Question: I am building a boat visualizer using <URL>.
I have is that the 'filter' function does not seem to have the proper behavior.
In fact it does not filter uniquely for that specific 'NAME' and/or 'MMSI' and I end up having multiple vessels with same 'NAME' and with different 'MMSI'. Also the vessel that should appear, it does not, despite I hard-coded the 'NAME' and 'MMSI' for that specific vessel.
Which is not explainable as I hard-coded those numbers to be specifically filtered.
Below the code I am using for the filtering search:
'''
var express = require('express');
var router = express.Router();
var axios = require('axios');
const NodeCache = require('node-cache');
const myCache = new NodeCache();
let hitCount = 0;
/* GET home page. */
router.get('/', function(req, res, next) {
res.render('index', { title: 'Express' });
});
const mmsiOfInterest = [
'367029520', // ok -> MICHIGAN
'366909730', // ok -> JP BOISSEAU
'367128570', // ok -> DELAWARE BAY
'366744010', // ok -> ATLANTIC SALVOR
// Other MMSI numbers .....
];
const shipNamesOfInterest = [
'MICHIGAN',
'JP BOISSEAU',
'DELAWARE BAY',
'ATLANTIC SALVOR',
// Other NAMES....
]
router.get('/hello', async function(req, res, next) {
const allData = myCache.get('allData');
if (!allData) {
hitCount++;
console.log('hit ${hitCount} number of times');
const { data } = await axios.get(
'http://data.aishub.net/ws.php?username=MY_KEY&format=1&output=json&compress=0&latmin=11.42&latmax=58.20&lonmin=-134.09&lonmax=-52.62'
);
const [ metaData, ships ] = data;
console.log(data);
const shipsOfInterest = ships.filter(
(ship) => mmsiOfInterest.includes(ship.MMSI) || shipNamesOfInterest.includes(ship.NAME)
);
myCache.set('allData', shipsOfInterest, 70);
res.send(data);
return;
}
console.log('this is the data:', allData);
res.send(allData);
});
module.exports = router;
'''
Also below a typical 'JSON' response from the API:
'''
{"MMSI":225342000,"TIME":"2020-01-26 01:45:48 GMT","LONGITUDE":1.43912,"LATITUDE":38.91523,"COG":339.9,"SOG":0,"HEADING":297,"ROT":0,"NAVSTAT":0,"IMO":<PHONE>,"NAME":"ILLETAS JET","CALLSIGN":"EAVX","TYPE":40,"A":4,"B":25,"C":4,"D":4,"DRAUGHT":0,"DEST":"IBIZA","ETA":"00-00 00:00"}
'''
1) I tried different combination with the 'filter' function and I tried to filter by 'MMSI', which is supposed to be unique for each vessel, but still I end up with vessels with same 'NAME' and different 'MMSI' (despite I hard-coded the 'MMSI'...I don't understand):
'''
const shipsOfInterest = ships.filter(
(ship) => mmsiOfInterest.includes(ship.MMSI)
);
'''
After I tried filtering by 'NAME', but that does not work either:
'''
const shipsOfInterest = ships.filter(
(ship) => shipNamesOfInterest.includes(ship.NAME)
);
'''
'''
router.get('/hello', async function(req, res, next) {
//
const allData = myCache.get('allData');
if (!allData) {
hitCount++;
console.log('hit ${hitCount} number of times');
const { data } = await axios.get(
'http://data.aishub.net/ws.php?username=KEY&format=1&output=json&compress=0&latmin=11.42&latmax=58.20&lonmin=-134.09&lonmax=-52.62'
);
// console.log(data);
const { metaData, ships } = data;
const set = new Set();
const shipsOfInterest = ships.filter((ship) => {
if (set.has(ship.MMSI)) return false;
set.add(ship.MMSI);
return true;
});
myCache.set('allData', shipsOfInterest, 70);
res.send(data);
return;
}
console.log('this is the data:', allData);
res.send(allData);
});
module.exports = router;
'''
Below the error:

I don't know if the 'filter' function can get a better result if organized in a different way. I thought that this could have been a very good way to organize the search and don't understand what it does not work.
Thanks for pointing to the right direction for solving this issue.
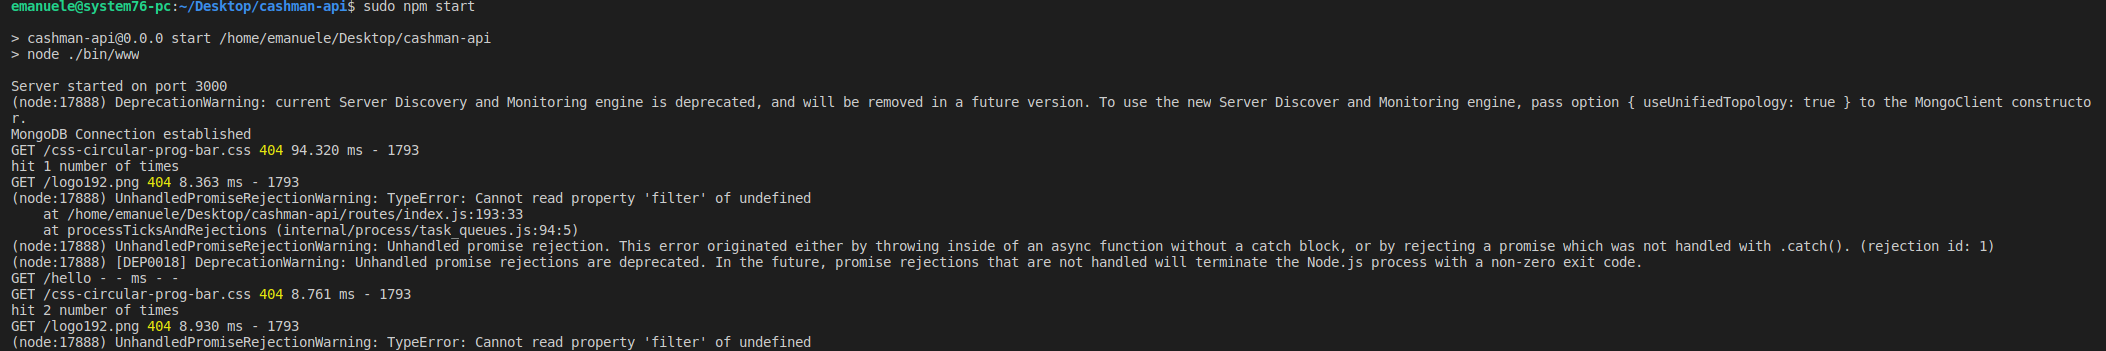
Answer: In the end of 'if' statement you do 'res.send(data)', which is basically the data you received from the API. Instead, you need to 'res.send(shipsOfInterest)'; Also, change the format of 'mmsiOfInterest' list from strings to numbers, because you receive numbers from the API.